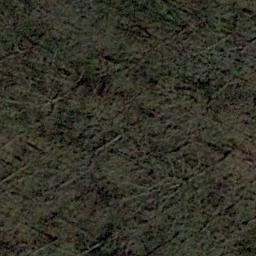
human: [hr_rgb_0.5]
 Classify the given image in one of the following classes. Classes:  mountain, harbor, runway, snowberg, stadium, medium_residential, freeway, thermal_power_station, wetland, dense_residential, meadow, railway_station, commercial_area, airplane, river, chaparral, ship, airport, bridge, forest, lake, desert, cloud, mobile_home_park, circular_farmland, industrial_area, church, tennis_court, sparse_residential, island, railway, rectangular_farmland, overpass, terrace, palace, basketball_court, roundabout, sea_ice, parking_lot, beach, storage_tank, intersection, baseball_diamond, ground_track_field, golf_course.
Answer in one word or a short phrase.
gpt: forest